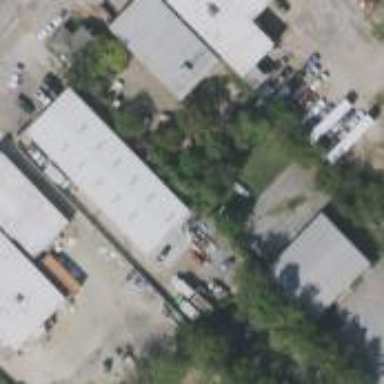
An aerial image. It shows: Car repair building.